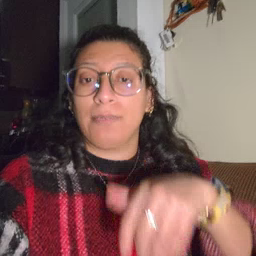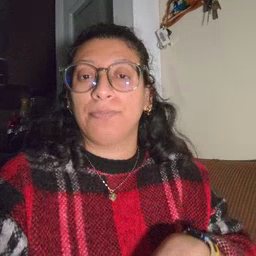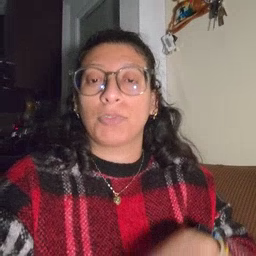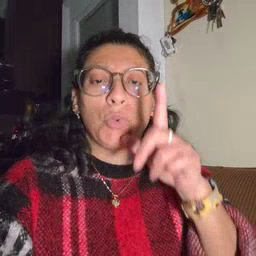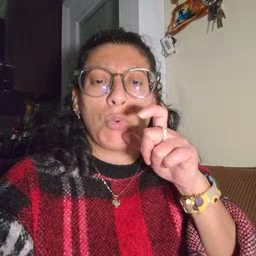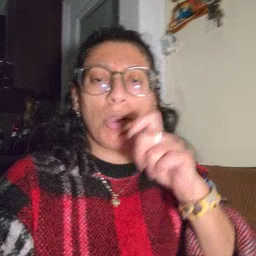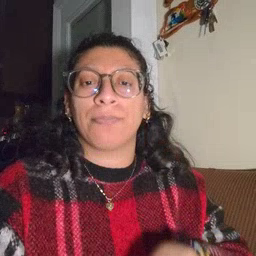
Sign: who